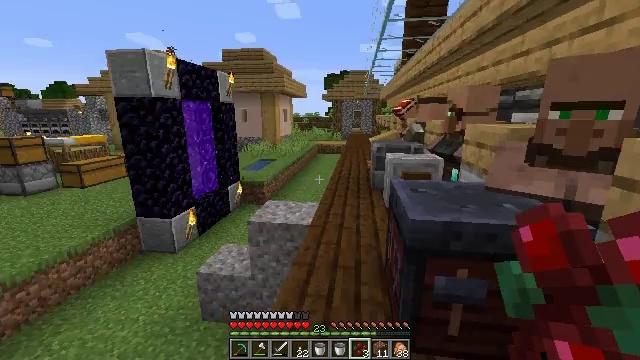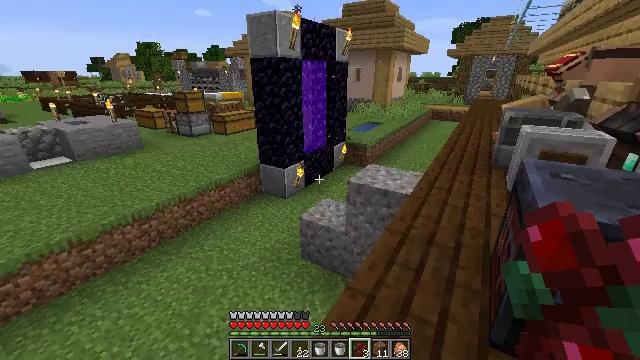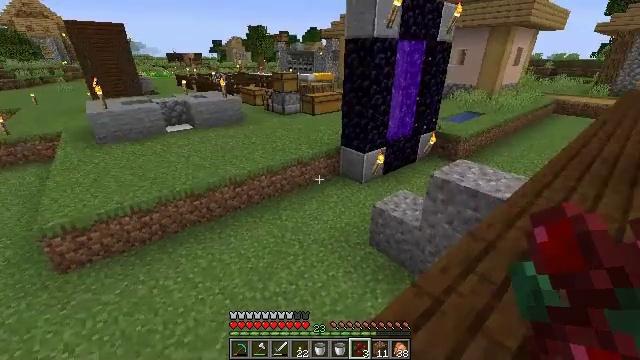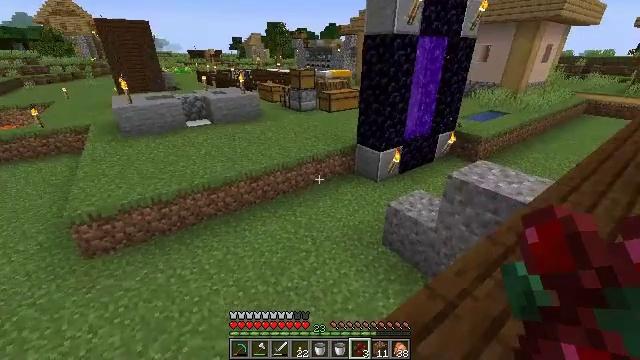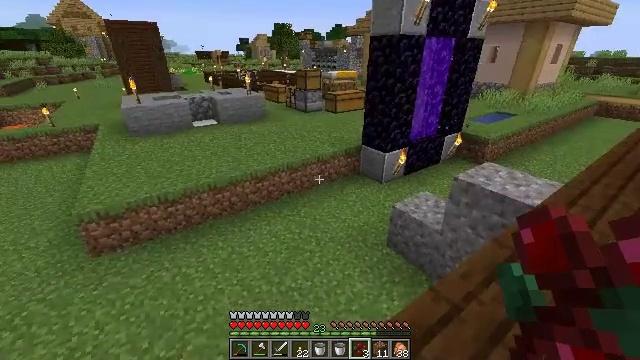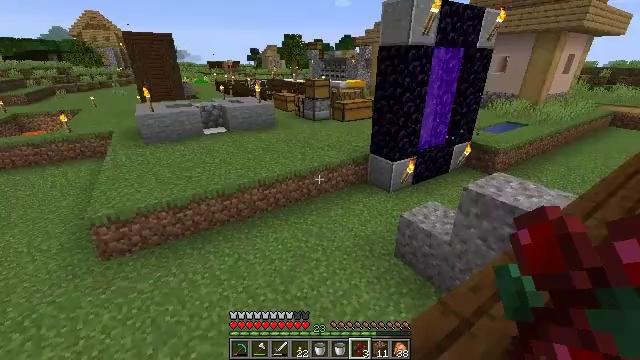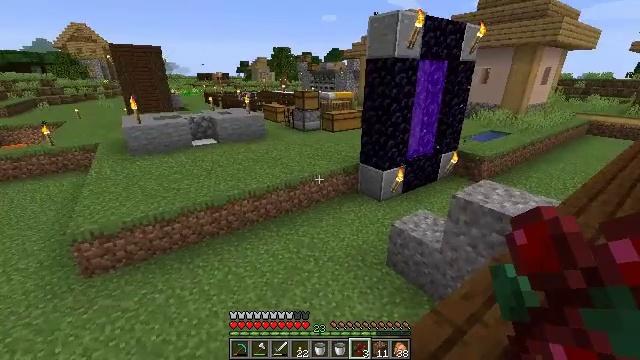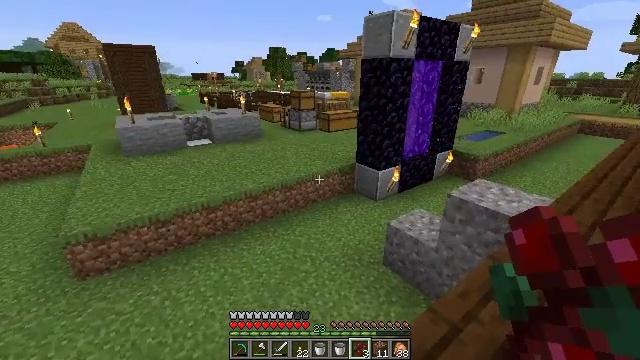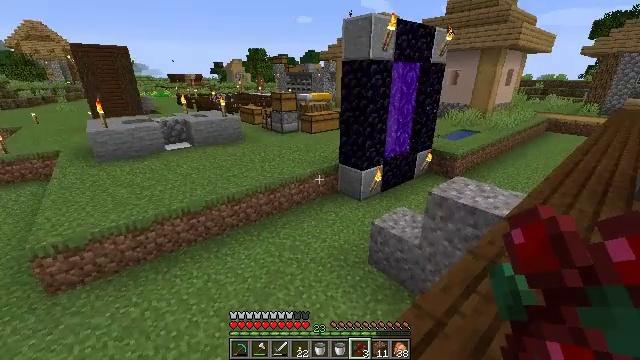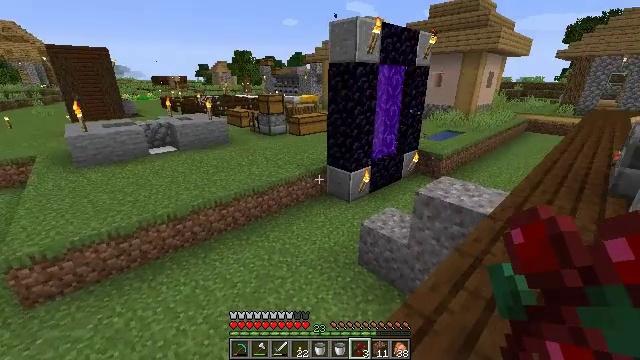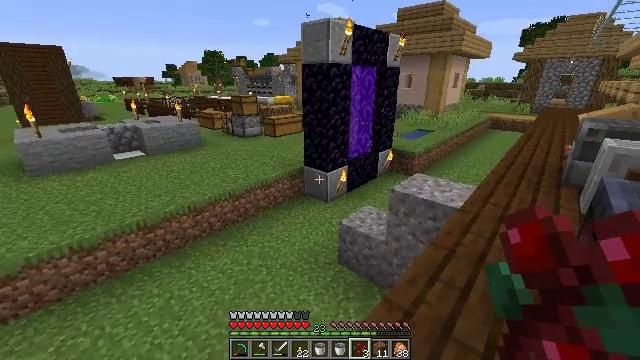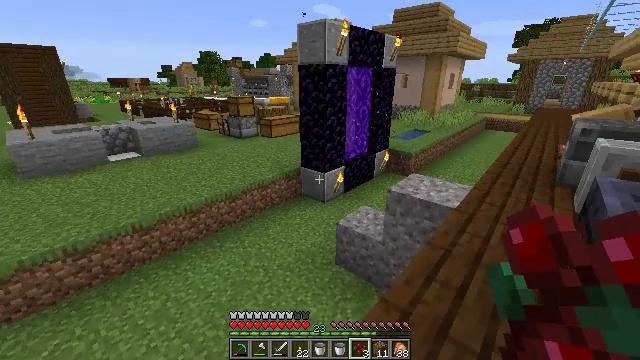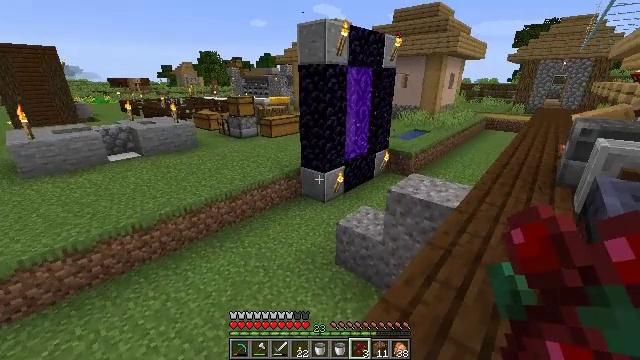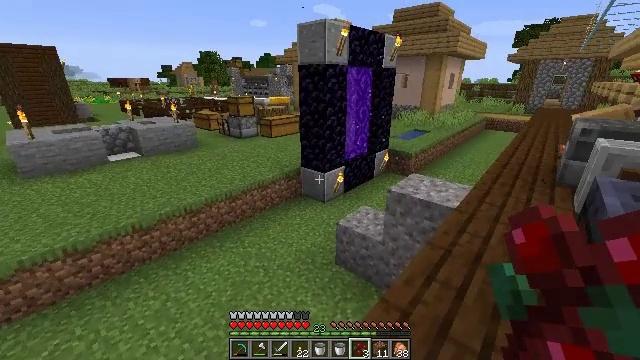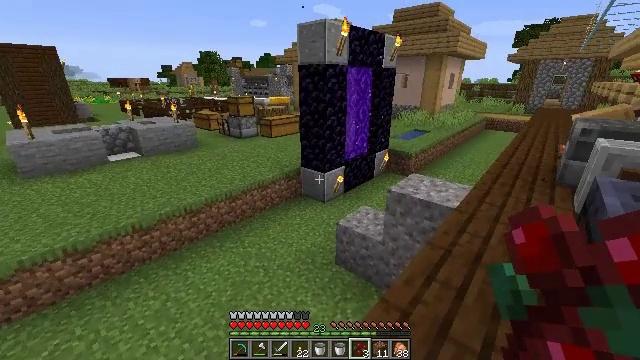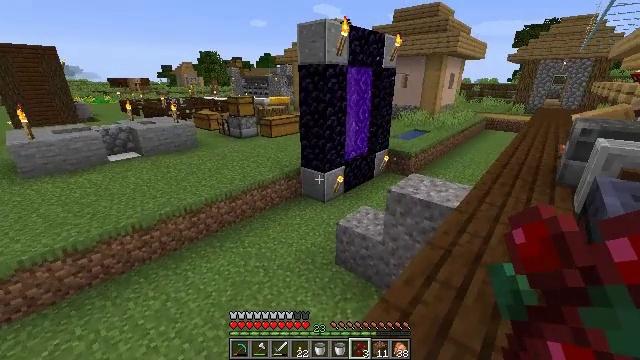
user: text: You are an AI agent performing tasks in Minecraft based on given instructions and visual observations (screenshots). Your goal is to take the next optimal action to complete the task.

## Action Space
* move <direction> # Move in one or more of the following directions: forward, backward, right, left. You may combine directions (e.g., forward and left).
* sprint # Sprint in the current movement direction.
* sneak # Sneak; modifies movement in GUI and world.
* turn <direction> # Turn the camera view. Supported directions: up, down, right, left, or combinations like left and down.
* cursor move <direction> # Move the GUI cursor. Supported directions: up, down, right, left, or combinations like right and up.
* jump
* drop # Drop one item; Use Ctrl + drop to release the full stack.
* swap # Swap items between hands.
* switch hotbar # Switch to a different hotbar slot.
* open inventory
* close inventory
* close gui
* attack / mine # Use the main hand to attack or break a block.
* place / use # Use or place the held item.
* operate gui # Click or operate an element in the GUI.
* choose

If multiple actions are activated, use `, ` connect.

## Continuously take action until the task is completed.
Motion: motion action
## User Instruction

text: Craft dried kelp.
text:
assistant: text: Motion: turn left and down
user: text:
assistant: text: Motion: turn left and down
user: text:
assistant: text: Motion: turn left
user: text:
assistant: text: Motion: turn left
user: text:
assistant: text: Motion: turn left and up
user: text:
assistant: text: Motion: turn right and up
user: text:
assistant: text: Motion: no_op
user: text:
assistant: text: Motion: turn right
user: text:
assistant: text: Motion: turn right
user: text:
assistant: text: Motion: turn right
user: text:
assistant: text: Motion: no_op
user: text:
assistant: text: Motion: no_op
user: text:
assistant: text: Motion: no_op
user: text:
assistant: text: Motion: no_op
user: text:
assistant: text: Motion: no_op
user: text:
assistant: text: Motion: no_op
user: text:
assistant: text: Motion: no_op
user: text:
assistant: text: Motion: turn left and down
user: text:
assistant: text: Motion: turn left and down
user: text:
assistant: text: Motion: turn left and down
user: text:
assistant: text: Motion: move forward, turn left
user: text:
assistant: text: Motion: move forward, turn left
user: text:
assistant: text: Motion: move forward, turn left and up
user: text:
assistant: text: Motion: move forward
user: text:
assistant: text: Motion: move forward, sprint, turn left
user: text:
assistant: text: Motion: move forward, sprint, turn left
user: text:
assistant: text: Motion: move forward, sprint
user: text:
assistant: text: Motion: move forward, sprint, turn up
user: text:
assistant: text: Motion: move forward, sprint, turn up
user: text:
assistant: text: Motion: move forward, sprint, turn right and up